Question: After going through all the motions to create a database instance on AWS using the RDS tool I've been able to access the database through MySQL Workbench. I've used the master username and password chosen on creation of the instance.
However I wish to create new users who have restricted privileges and can't seem to achieve this without returning an <URL>.

As one can see I've tried it through workbench as well as gitbash and recieved the linked errors.
<URL> an image of the interface. I've tried creating a user with zero privaleges and still the same error messages. 'SUPER'. Creating the user fails, without any grants.
The database I'm trying to create new users for is empty and I'm currently using the default VPC. Not sure if either of those affect this.
Any help is appreciated!
I haven't set up any EC2 instance or BD security group, not sure if that's also relevant (Even though I intend to setup in a VPC).
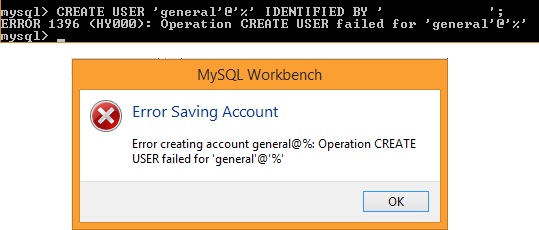
Answer: This wouldn't be related to security groups. Your RDS instance isn't actually aware of them -- they only control access to the host running the RDS instance at the TCP layer, in the AWS network.
Regarding your issue -- I what you'll find is that you somewhere along the line actually did manage to create the user:
'''
mysql> CREATE USER 'stackoverflow'@'%';
Query OK, 0 rows affected (0.01 sec)
mysql> CREATE USER 'stackoverflow'@'%';
ERROR 1396 (HY000): Operation CREATE USER failed for 'stackoverflow'@'%'
mysql> CREATE USER 'stackoverflow';
ERROR 1396 (HY000): Operation CREATE USER failed for 'stackoverflow'@'%'
mysql>
'''
To see the user accounts on the server 'SELECT * FROM mysql.user;'.
Note that user ''stackoverflow'' and ''stackoverflow'@'%'' refer to the same user, where '@'%'' means the user's login privilege is not restricted by source IP address or host (it can and will still be restricted by the security group settings, as I'll show in some more detail, below).
The 'mysql.user' table contains all of the accounts the server knows about. This table (and <URL> be manipulated manually, but it's best to use the 'GRANT', 'REVOKE', 'CREATE USER', and 'DROP USER' statements.
---
Potentially helpful later... if you do set up the security group in such a way that you can't connect to the server (because your source IP address isn't permitted) this will not cause any behavior change on the part of MySQL -- your connection will simply time out, never actually reaching the server, regardless of username and password.
It's a common error you'll see too many people making (including here on SO) to start dinking around with permissions on the server, when they encounter this specific problem -- don't do that -- the problem is one of if you see exactly the following behavior:
'''
$ mysql -h my-rds-with-security-group-too-restrictive.jozxyqk.us-west-2.rds.amazonaws.com
ERROR 2003 (HY000): Can't connect to MySQL server on 'my-rds-with...' (110)
'''
'ERROR 2003' can mean several things... but the money is at the end of the line. That code '(110)' at the end is telling you you're never reaching the server -- it's a permissions issue, if you see this exact code code. Look it up:
'''
$ perror 110
OS error code 110: Connection timed out
'''
(Linux error code '110' shown; Mac is probably the same code, since I suspect it's a standard POSIX error code, while Windows makes up their own. I believe it's '10060' on Windows that conveys the same meaning.)